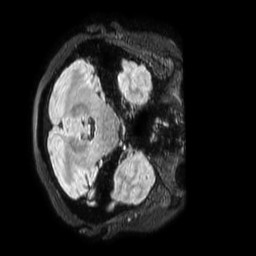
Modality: FLAIR
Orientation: axial
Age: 59
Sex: female
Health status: ill
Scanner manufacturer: philips
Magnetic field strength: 3 T
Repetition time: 4.8 s
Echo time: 0.34 s